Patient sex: M
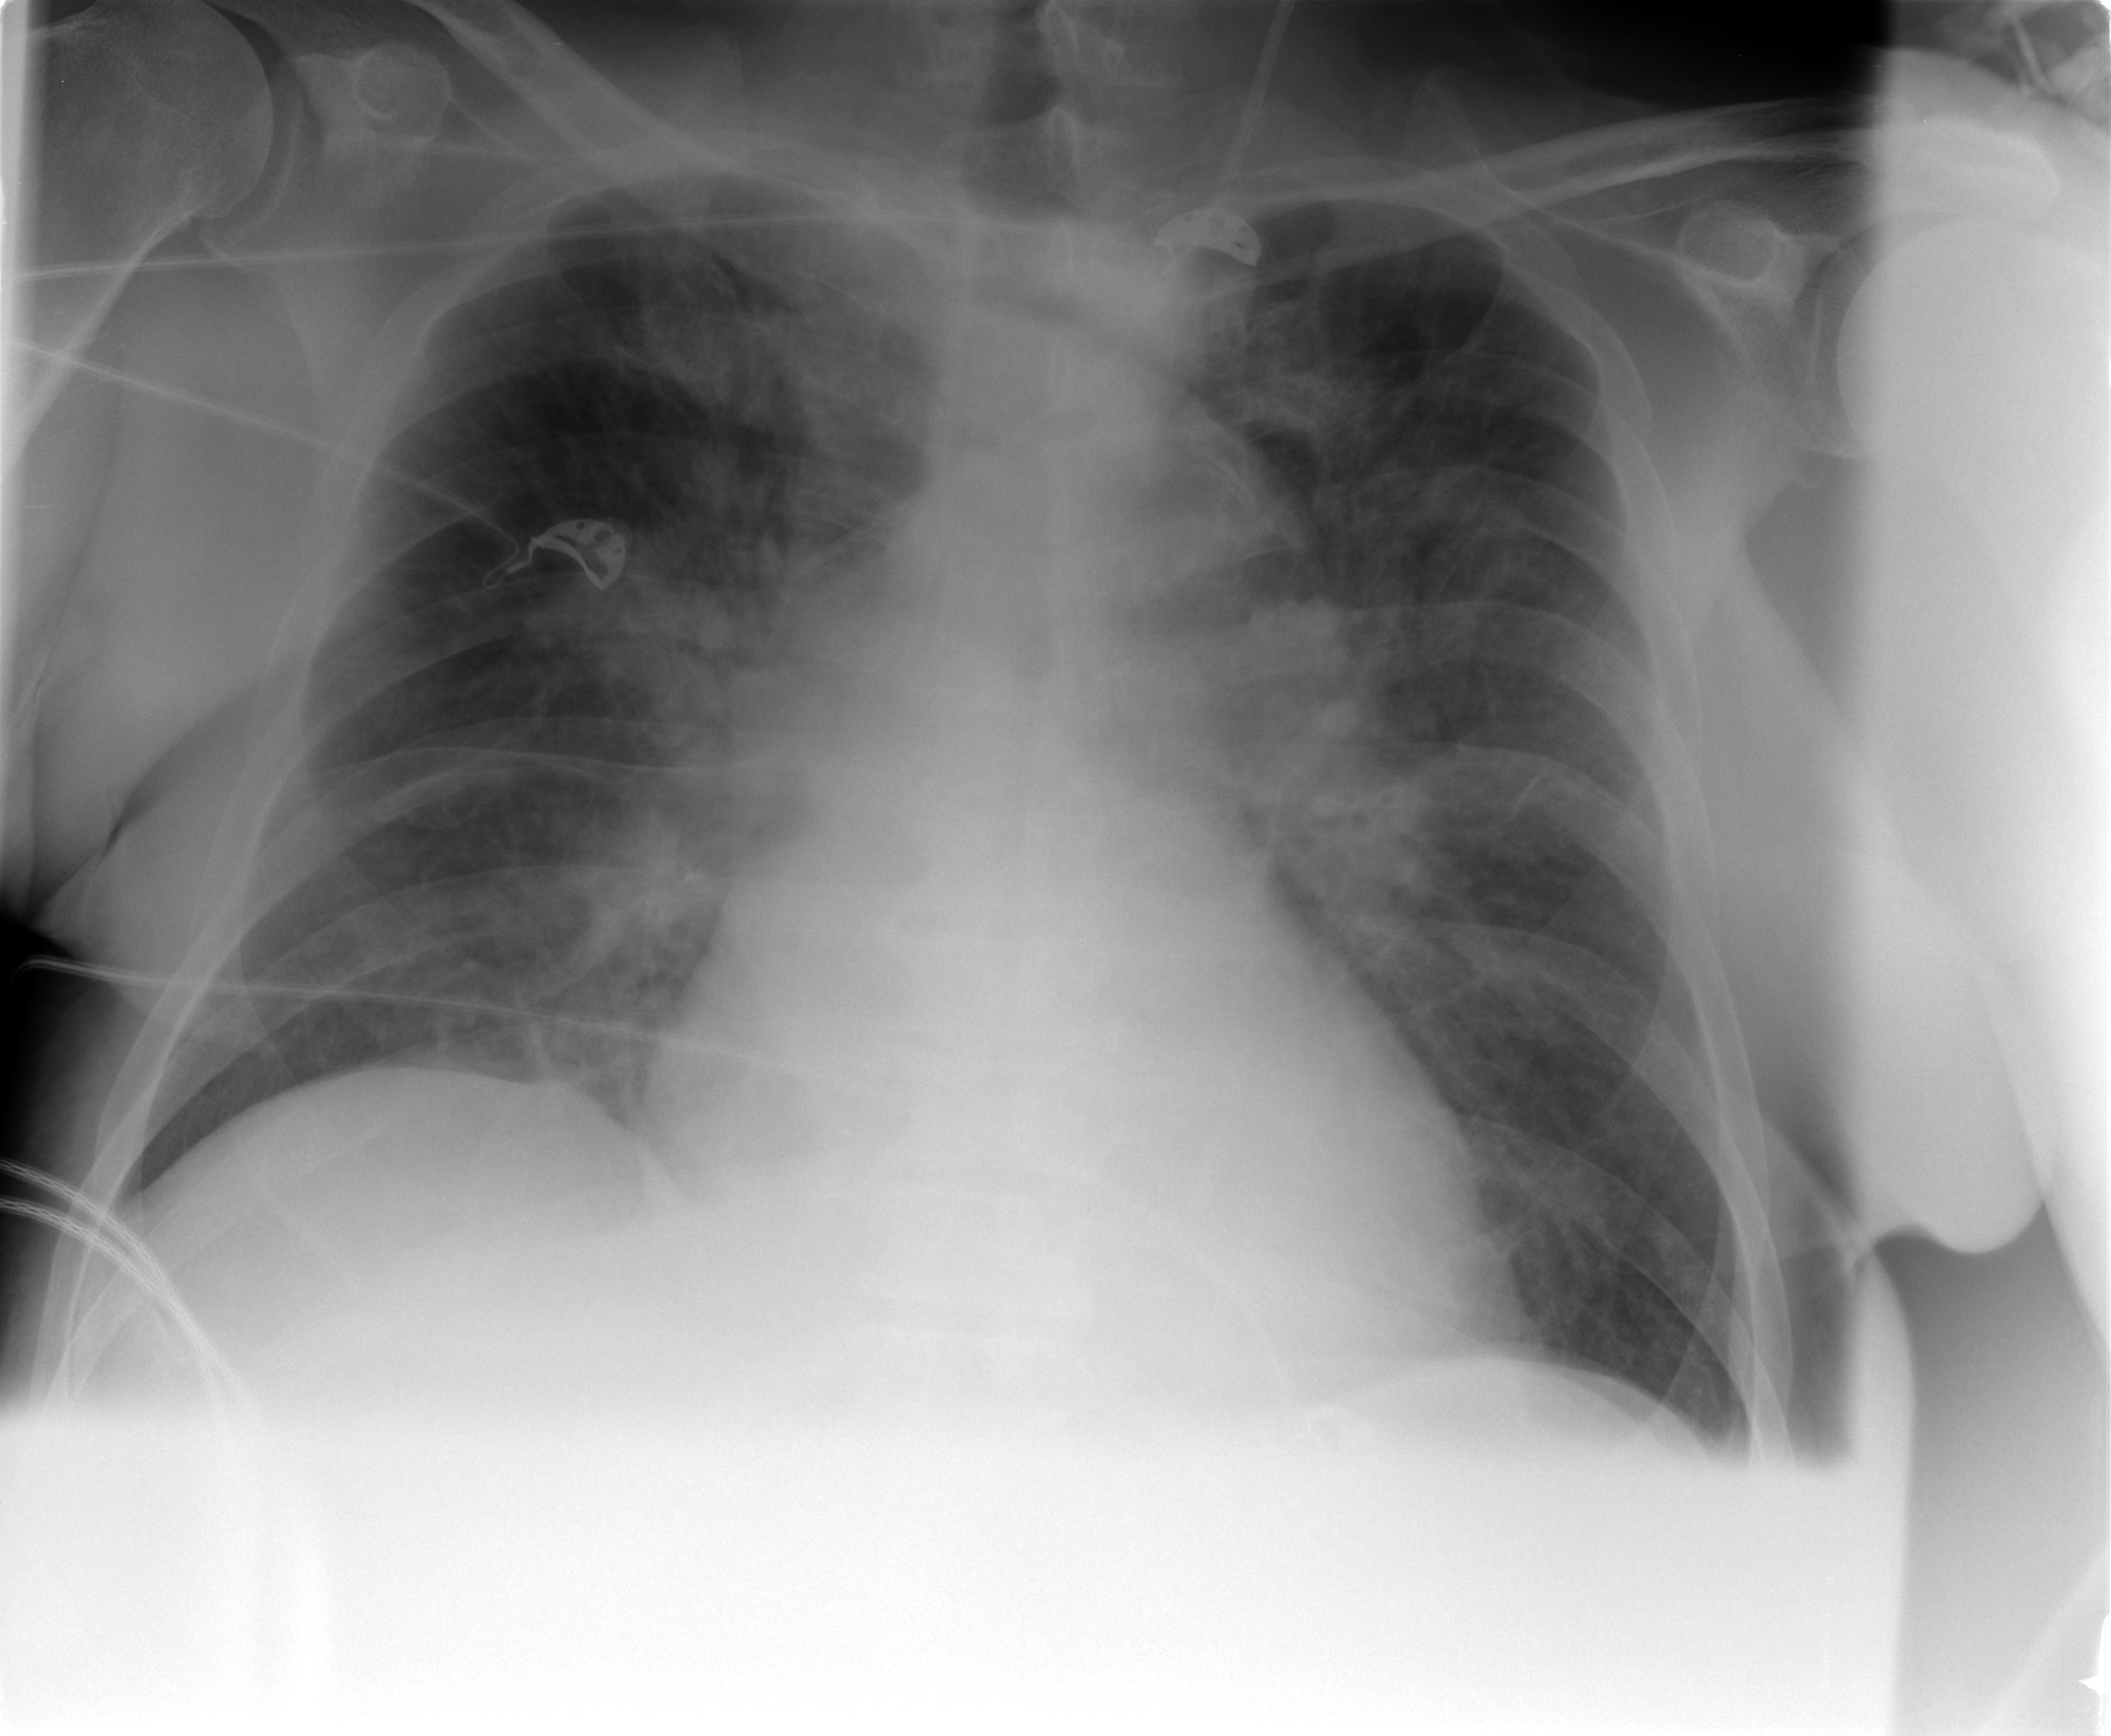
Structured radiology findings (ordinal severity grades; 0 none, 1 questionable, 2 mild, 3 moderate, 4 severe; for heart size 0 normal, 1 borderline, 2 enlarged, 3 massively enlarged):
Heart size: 2
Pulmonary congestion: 2
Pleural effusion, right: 1
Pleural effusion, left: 0
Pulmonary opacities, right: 2
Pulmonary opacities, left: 2
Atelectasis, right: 2
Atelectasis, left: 2